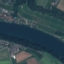
Label: River